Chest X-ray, AP view. Patient: 27 years old, sex M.
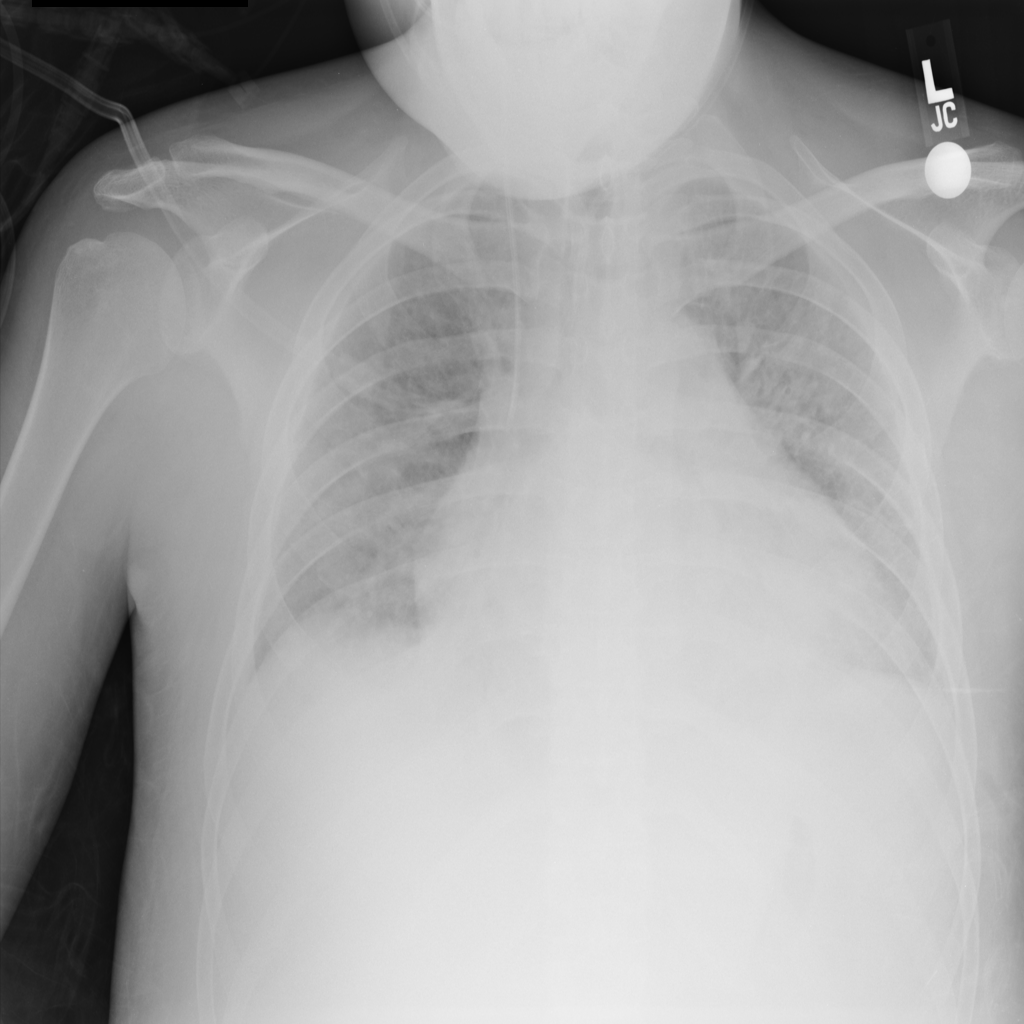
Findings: No Finding